Question: I am a beginner in java and I have this objective to be done:
This is my partial code:
public class Trial extends JFrame {
'''
public static final int WIDTH = 800;
public static final int HEIGHT = 600;
public static final int SCALE = 3;
private BufferedImage backBuffer;
public KeyboardInput input;
private Stage stage;
public static Trial Trial;
public static String message = "";
private Object Object;
private Message MessageBox;
public void init() {
this.Trial = this;
input = new KeyboardInput();
this.addWindowListener(new WinListener());
this.setSize(WIDTH, HEIGHT);
this.setLocationRelativeTo(null);
this.setResizable(false);
this.setUndecorated(false);
this.setVisible(true);
this.addKeyListener(input);
client = new TrialClient(SERVER_IP, this);
MessageBox = new Message(username);
backBuffer = new BufferedImage(WIDTH * SCALE, HEIGHT * SCALE, BufferedImage.TYPE_INT_RGB);
}
public Stage getStage() {
return stage;
}
public class WinListener extends WindowAdapter {
@Override
public void windowClosing(WindowEvent e) {
disconnect();
System.exit(0);
}
}
private Font font = new Font("Munro Small", Font.PLAIN, 96);
private Font font2 = new Font("Munro Small", Font.PLAIN, 50);
private Font fontError = new Font("Munro Small", Font.PLAIN, 25);
private int op = 0;
public void updateMenu() {
if (input.up.isPressed()) {
input.up.toggle(false);
} else if (input.down.isPressed()) {
input.down.toggle(false);
} else if (input.enter.isPressed() && op == 0) {
} else if (input.enter.isPressed() && op == 1) {
System.exit(0);
}
}
public void drawMenu() {
Graphics g = getGraphics();
Graphics bbg = backBuffer.getGraphics();
bbg.setFont(font);
bbg.setColor(Color.white);
bbg.drawString("Sample", 189, 180);
bbg.setFont(font2);
if (op == 0) {
bbg.setColor(Color.red);
bbg.drawString("Start", 327, 378);
}
g.drawImage(backBuffer, 0, 0, this);
}
public void draw() {
Graphics g = getGraphics();
Graphics bbg = backBuffer.getGraphics();
bbg.setColor(Color.black);
bbg.fillRect(0, 0, WIDTH, HEIGHT);
stage.drawStage(bbg, this);
for (Object t : stage.getPlayers()) {
t.draw(bbg, SCALE, this);
}
g.drawImage(backBuffer, 0, 0, this);
}
public void drawLogin() {
Graphics g = getGraphics();
Graphics bbg = backBuffer.getGraphics();
bbg.setColor(Color.black);
bbg.fillRect(0, 0, 800, 600);
bbg.setColor(Color.red);
bbg.setFont(fontError);
bbg.drawString(message, 100, 100);
bbg.setFont(font2);
bbg.setColor(Color.white);
bbg.drawString("Username", 284, 254);
bbg.setColor(Color.red);
bbg.drawString(username, 284, 304);
g.drawImage(backBuffer, 0, 0, this);
}
public class StringWait extends Thread {
public void run() {
while (true) {
try {
Thread.sleep(1000);
} catch (InterruptedException ex) {
}
}
}
}
public void start() {
init();
while (true) {
...
}
}
public static void main(String[] args) {
Trial g = new Trial();
g.start();
}
'''
}
how will I declare the Jpanel in JFrame? Or there is a way to create a Jpanel in different window after the JFrame was created? I am doing this in netbeans.
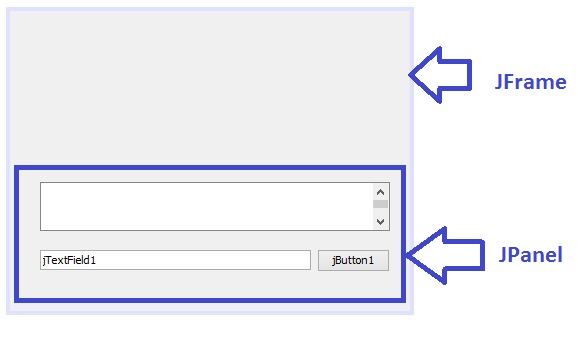
Answer: Declare variable outside init methode
Create jpanel, add component to the panel
create jscrollpane with panel as view
set jscrollpane as contentpane of your frame
see exemple below
'''
public class Game extends JFrame {
public Game() throws HeadlessException {
setSize(100, 100);
setDefaultCloseOperation(EXIT_ON_CLOSE);
setLocationRelativeTo(null);
setResizable(false);
setVisible(true);
}
private javax.swing.JButton jButton1;
private javax.swing.JPanel jPanel1;
private javax.swing.JScrollPane jScrollPane1;
private javax.swing.JTextArea jTextArea1;
private javax.swing.JTextField jTextField1;
void init() {
jButton1 = new JButton("jButton1");
jTextArea1 = new JTextArea("jTextArea1");
jTextField1 = new JTextField("jTextField1");
JPanel panel2 = new JPanel();
panel2.setLayout(new FlowLayout());
panel2.add(jTextField1);
panel2.add(jButton1);
jPanel1 = new JPanel();
jPanel1.setLayout(new BoxLayout(jPanel1, BoxLayout.Y_AXIS));
jPanel1.add(jTextArea1);
jPanel1.add(panel2);
jScrollPane1 = new JScrollPane(jPanel1);
setContentPane(jScrollPane1);
System.out.println("init");
revalidate();
}
public static void main(String[] args) throws InterruptedException {
Game g = new Game();
//wait just to find the effect of revalidate
Thread.sleep(1000);
g.init();
}
'''
}